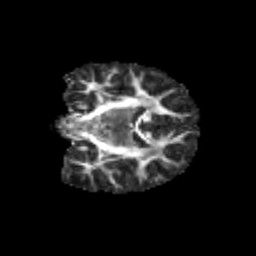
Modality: FA
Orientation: coronal
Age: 11
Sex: male
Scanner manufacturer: siemens
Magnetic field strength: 3 T
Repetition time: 3.8 s
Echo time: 0.07 s